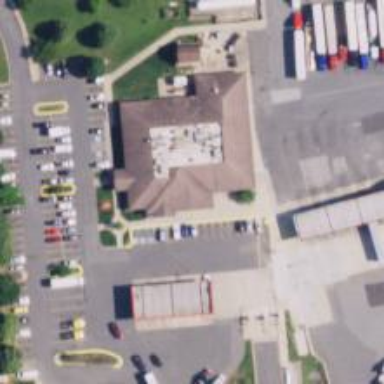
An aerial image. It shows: Commercial building.